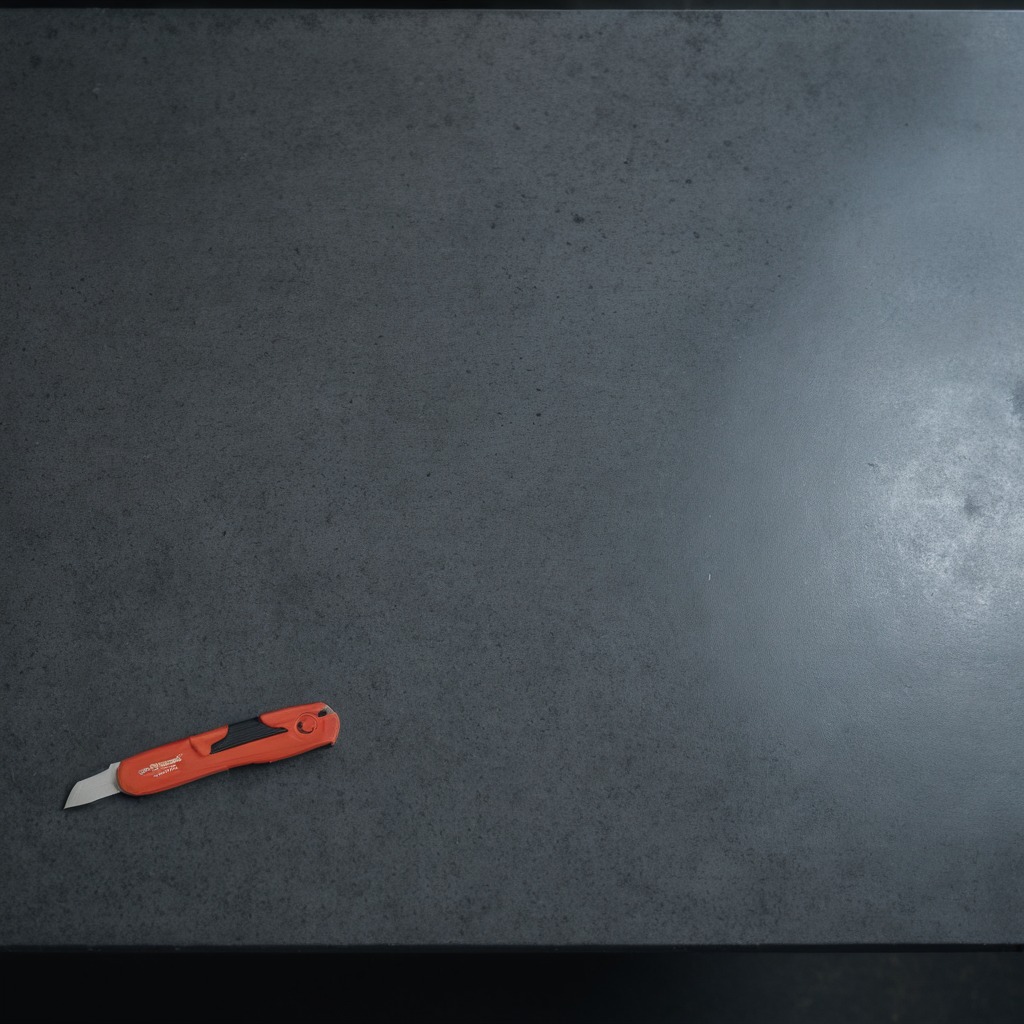
A utility knife is lying on the clean granite table inside a workshop at night dim ambient light soft shadows worn but